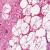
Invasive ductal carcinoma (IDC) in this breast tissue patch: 0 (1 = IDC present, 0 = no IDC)